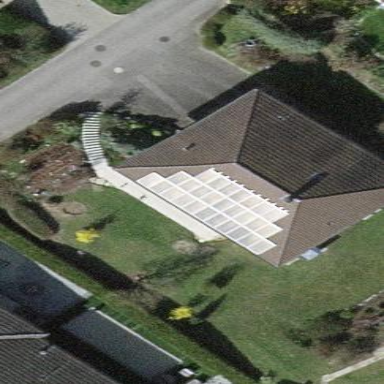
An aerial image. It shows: Small solar photovoltaic generator producing electricity.